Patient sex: M
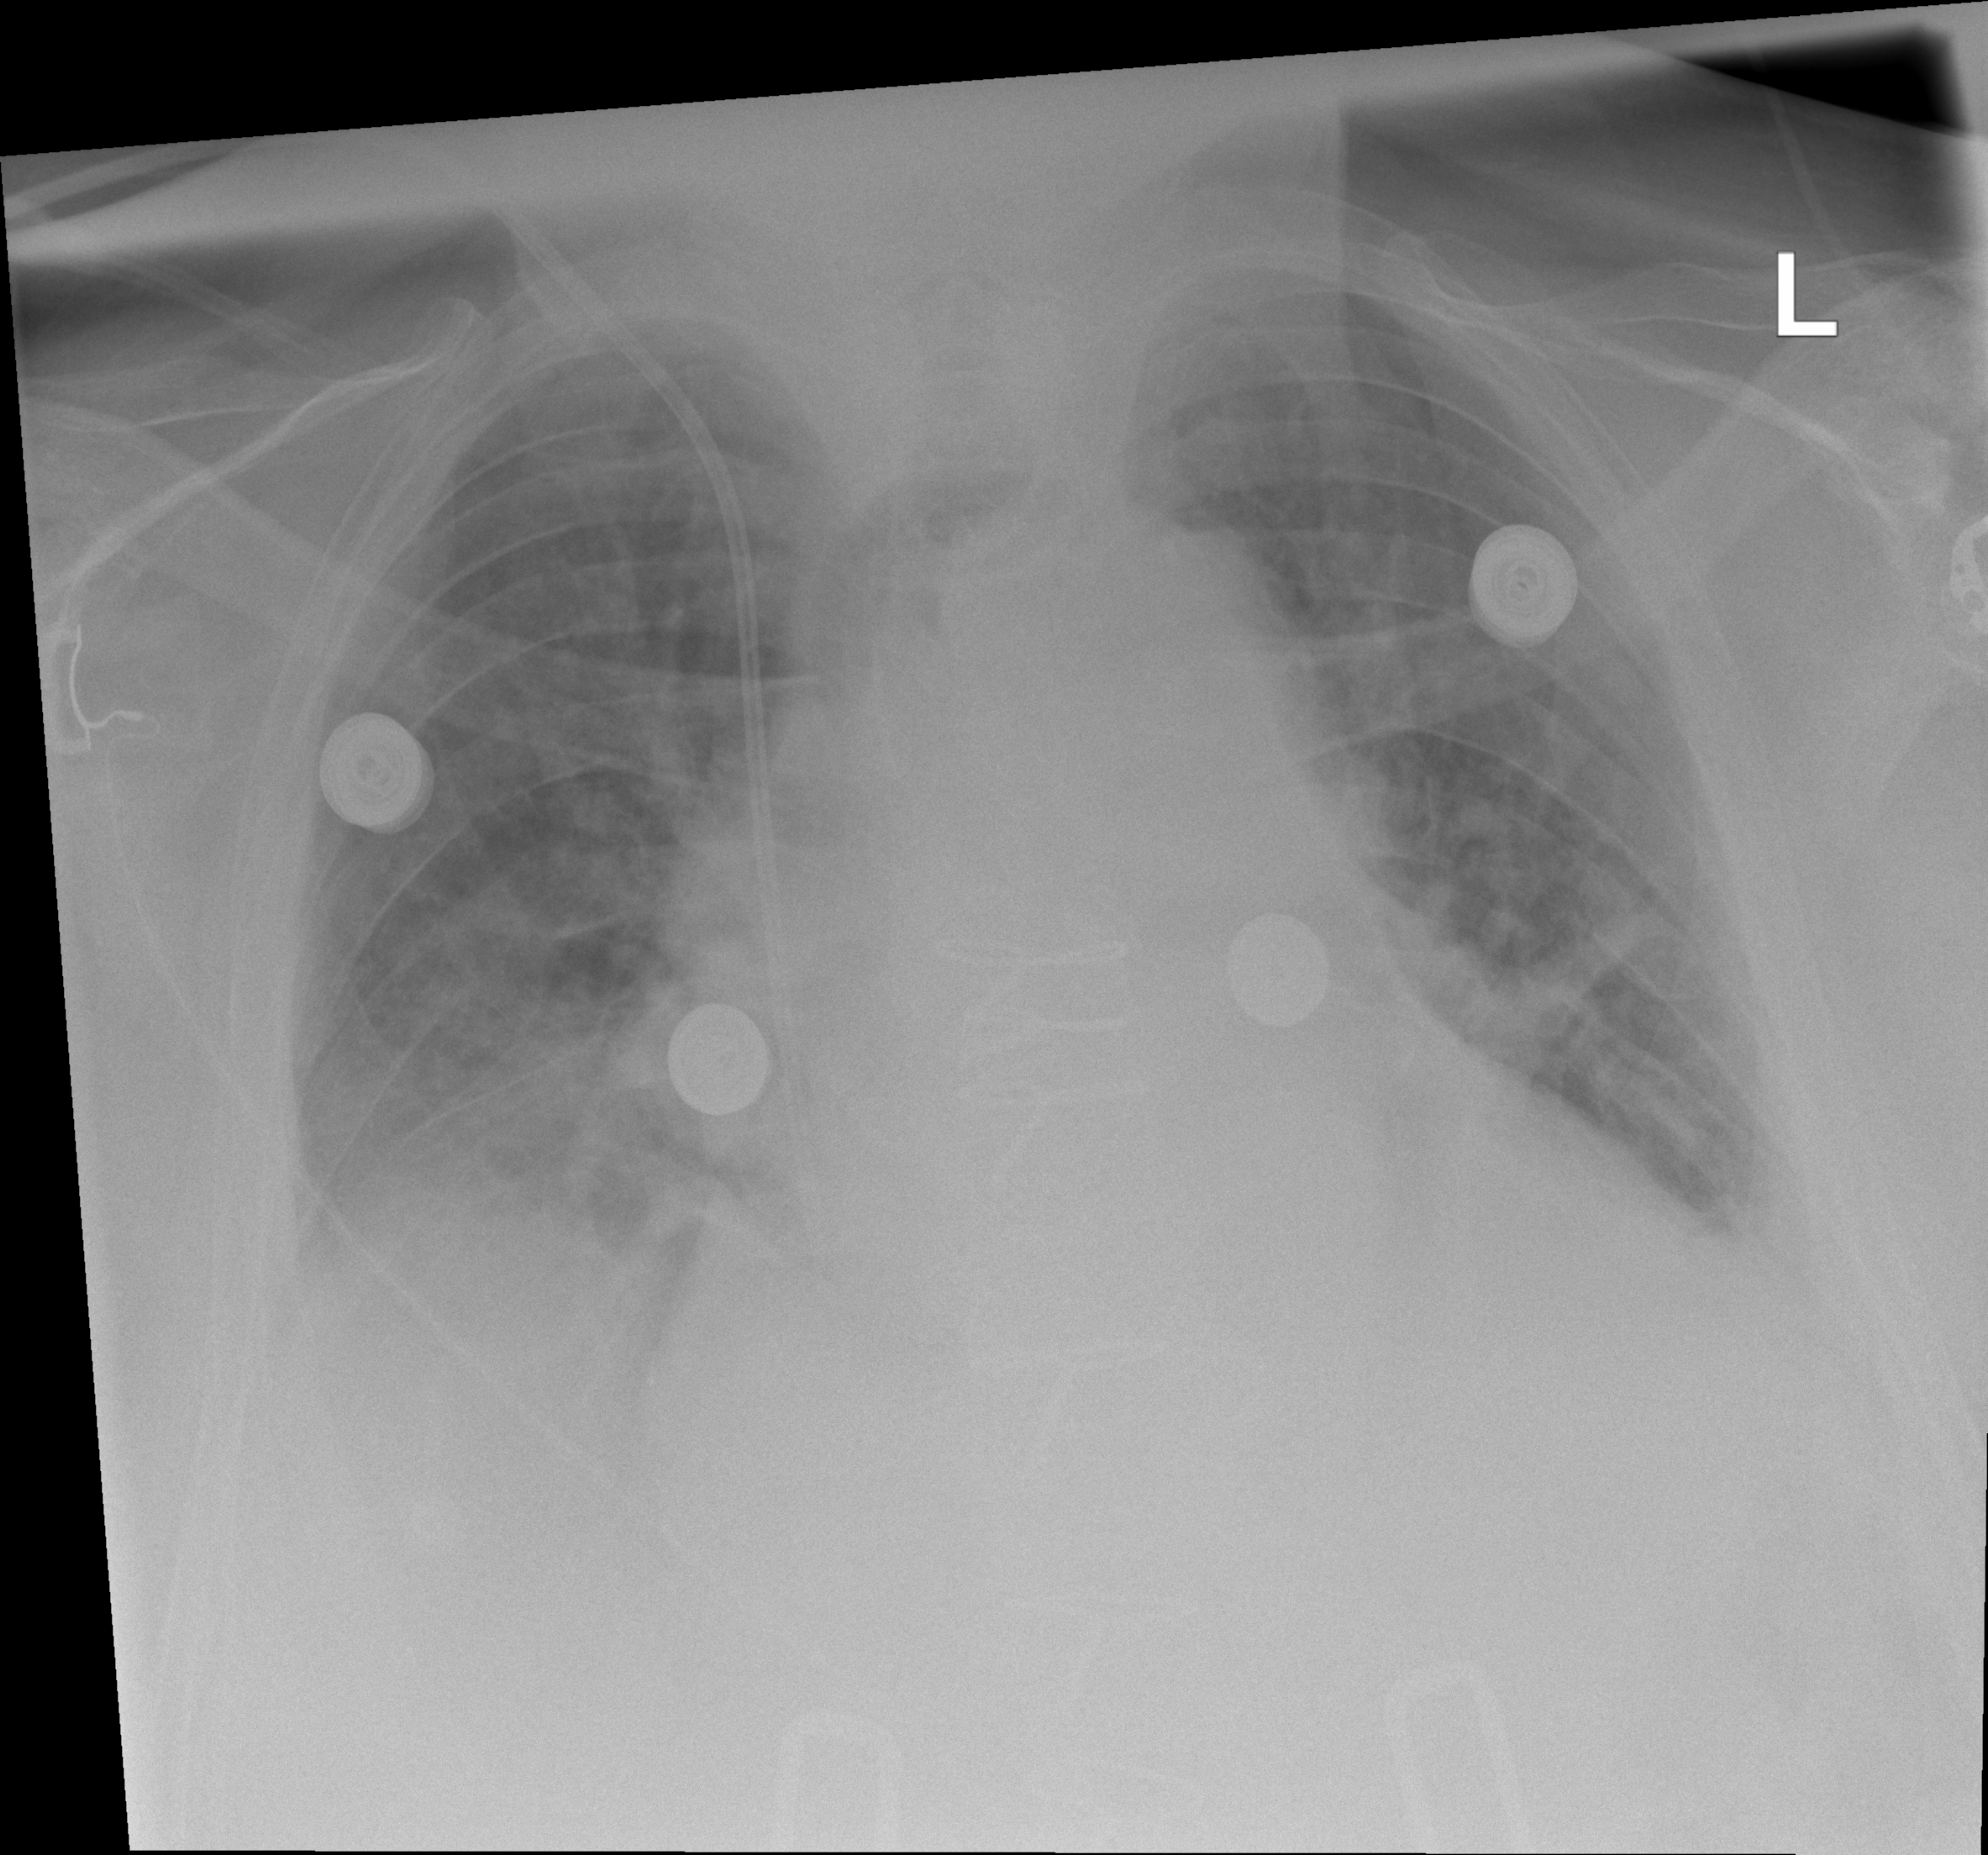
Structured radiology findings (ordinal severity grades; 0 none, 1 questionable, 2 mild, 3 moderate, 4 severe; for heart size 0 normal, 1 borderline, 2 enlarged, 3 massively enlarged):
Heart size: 2
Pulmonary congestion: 2
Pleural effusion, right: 3
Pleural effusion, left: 2
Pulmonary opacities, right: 2
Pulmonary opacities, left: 0
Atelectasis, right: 3
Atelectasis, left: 3